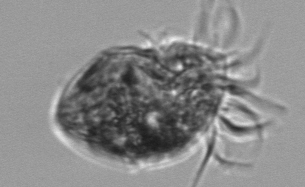
Label: Strombidium_morphotype1